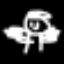
Label: angel